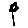
Label: flower